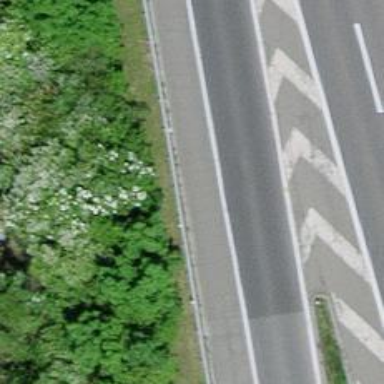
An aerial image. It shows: Motorway link.